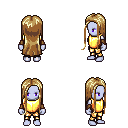
a pixel art fantasy rpg character, female body template, dark elf, purple skin, gold chest armor, gold greaves, blonde extra-long hairstyle, cloth bracers, four views (front, back, left, right), 2x2 character sprite sheet, small pixel art, hard edges, no anti-aliasing